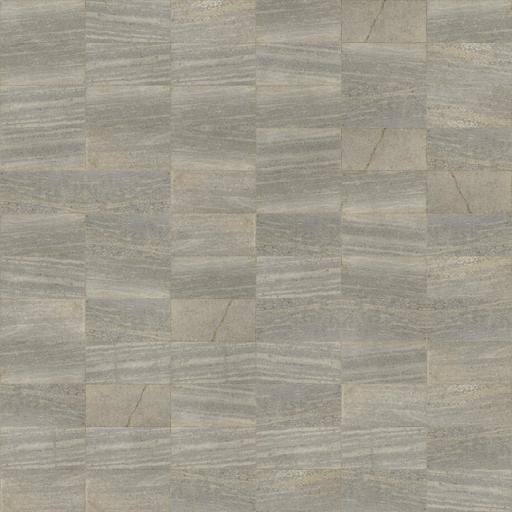
Tags: paving stones